Interaction volume radius: 10 \u00c5
Interaction volume height: 10 \u00c5
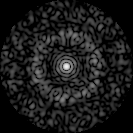
Disorder parameter: 0.8305